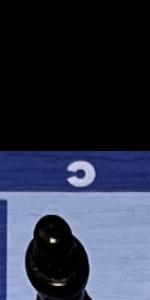
Label: Empty